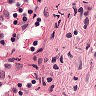
Metastatic tissue present: no